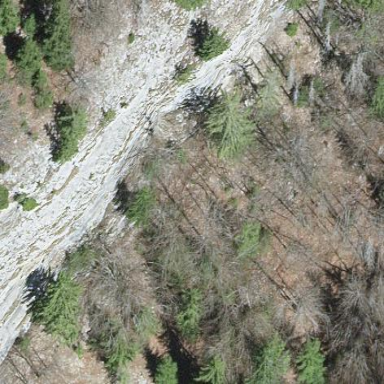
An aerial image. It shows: Landscape of bare rock.